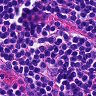
Metastatic tissue present: no